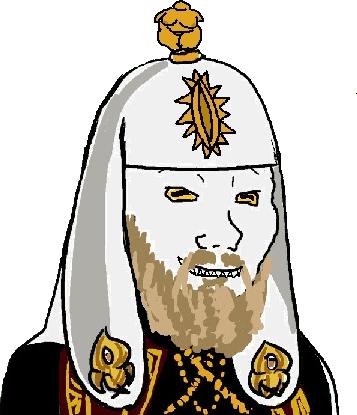
Label: 5_Oomer